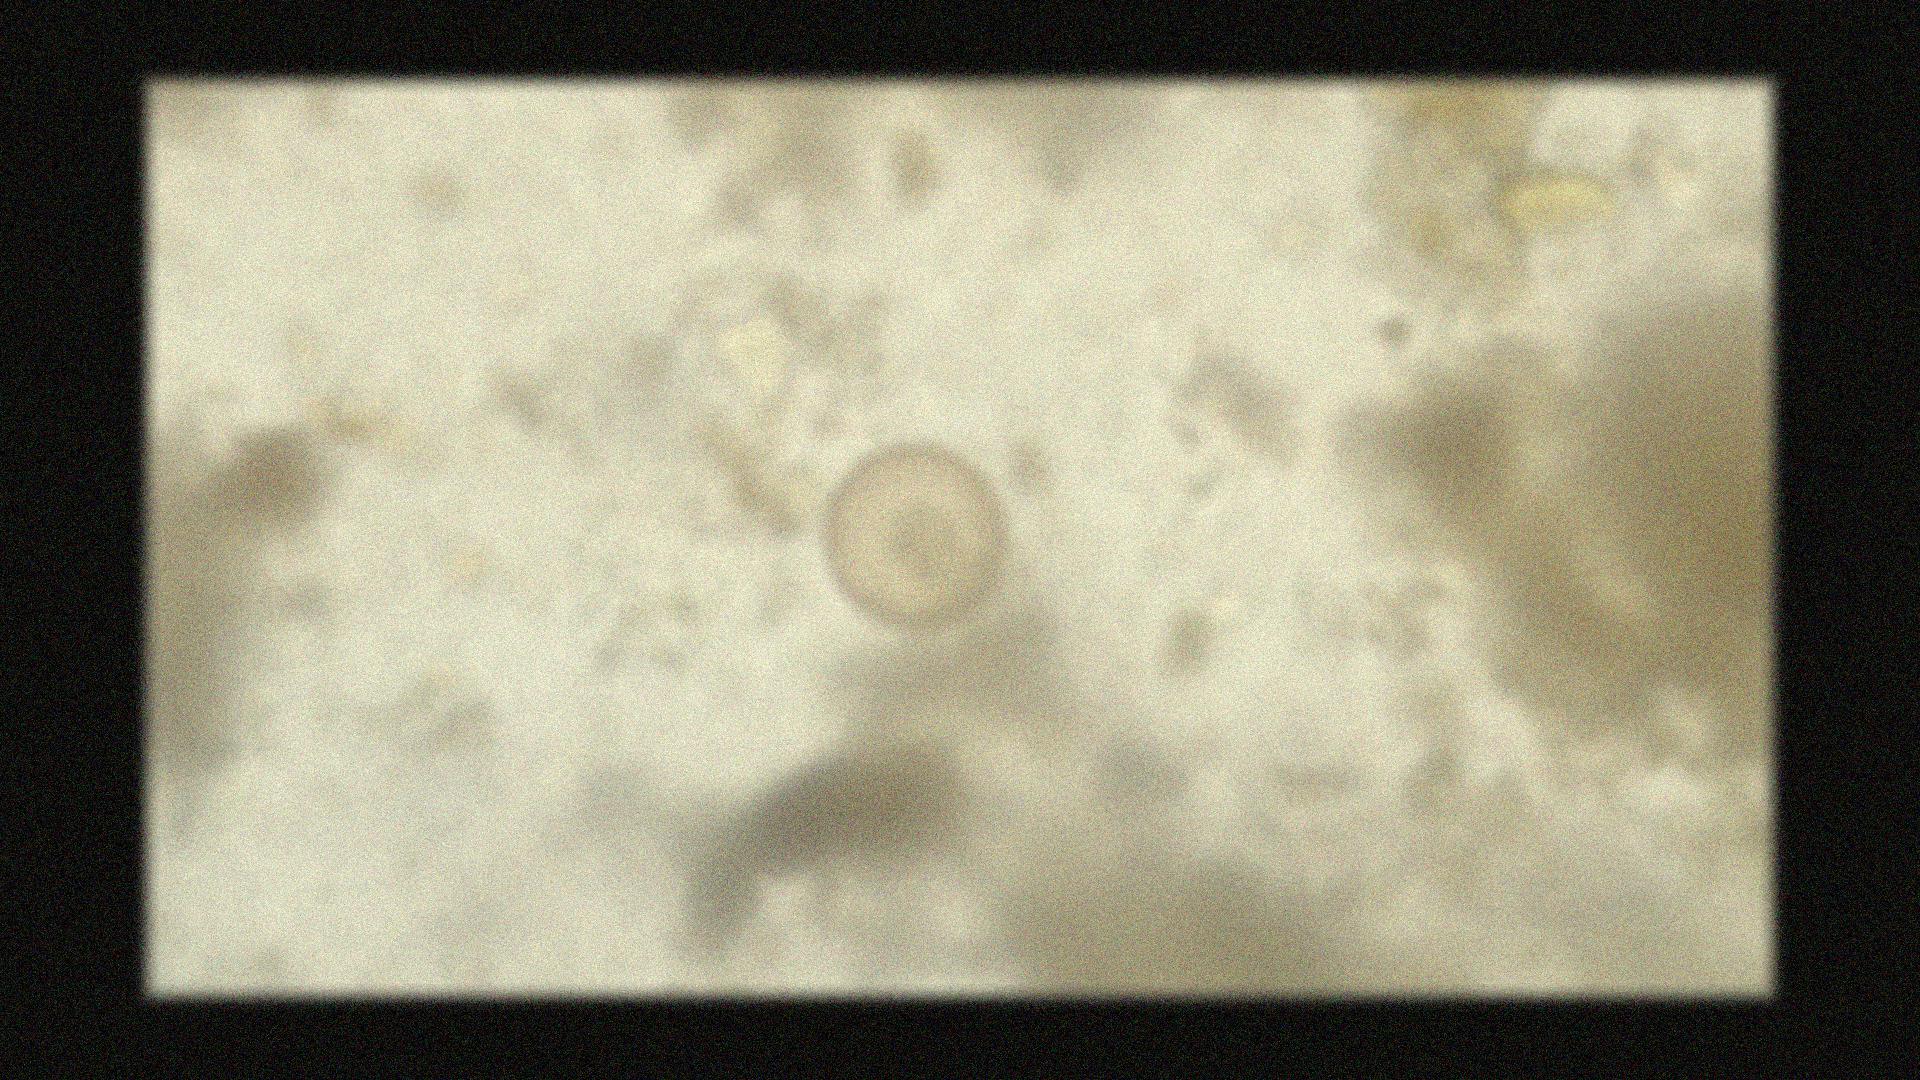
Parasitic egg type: Hymenolepis diminuta